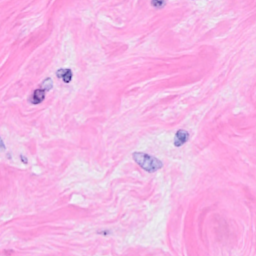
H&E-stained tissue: Breast